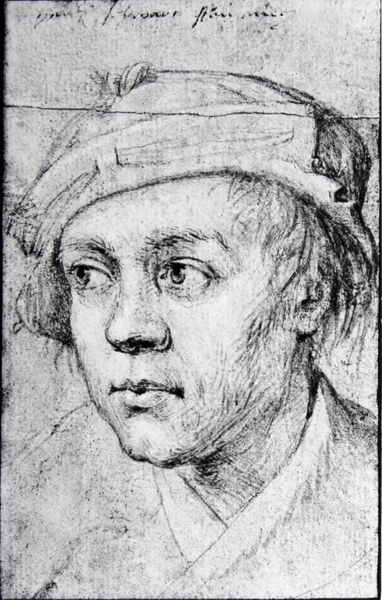
Titel: Bildnis des Hans Schwarz
Künstler: Hans d.Ä. Holbein
Standort: Berlin
Institution: Staatliche Museen zu Berlin, Kupferstichkabinett
Schlagwörter: grau, hut, mund, nase, ohr, weiss, zeichnung, blick, hemd, jacke, kappe, augen, gesicht, kragen, mensch, hals, portrait, porträt, haare, augenbrauen, hat, white, black, collar, face, gray, grey, hair, nose, old, looking, picture, kohle, schwarzweiss, schraffur, feather, männlich, frau, man, ear, girl, head, young, boy, child, eyes, male, young man, nas, drawing, paper, gaze, look, cap, chin, mouth, line, sketch, pen, writing, person, neck, ink, side view, signature, ears, watching, pencil, lips, stare, shading, shadows, eyebrows, staring, dreiviertel profil, shirt, glance, torn, left, dirty, wait, seeing, dame, right, bleistift, messy, drawing', scripture, sideways glance, cleft, jojo, eyeing, suplice top, small ear, half view